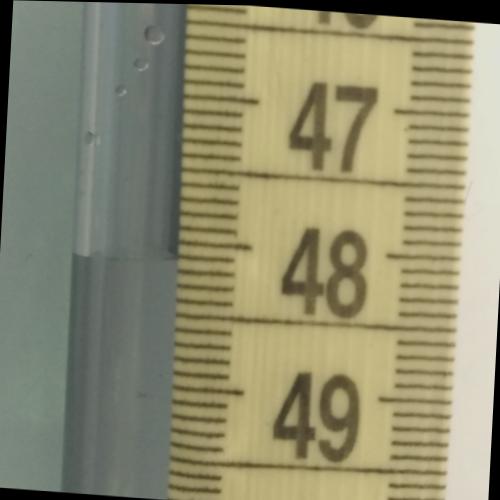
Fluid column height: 48.1 cm